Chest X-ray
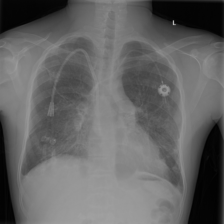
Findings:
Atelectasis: negative
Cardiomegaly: negative
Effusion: negative
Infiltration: negative
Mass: negative
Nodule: negative
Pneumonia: negative
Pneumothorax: negative
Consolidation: negative
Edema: negative
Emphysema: negative
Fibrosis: negative
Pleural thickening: negative
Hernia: negative